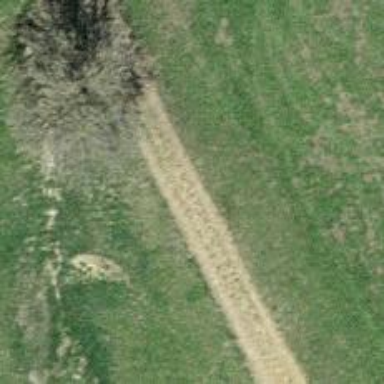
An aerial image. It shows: Ground track with tracktype of grade4.